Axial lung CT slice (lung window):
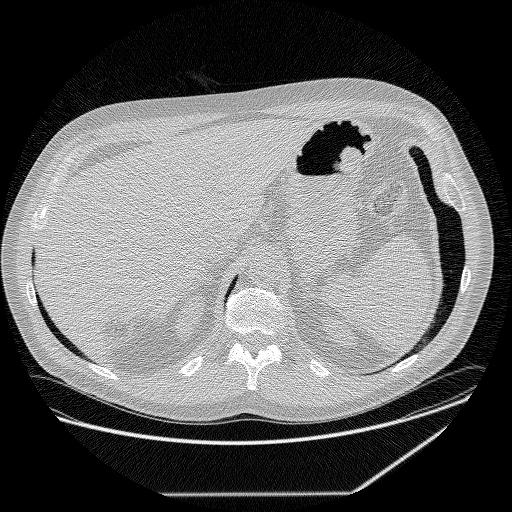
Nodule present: no